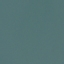
Land use / land cover class: SeaLake